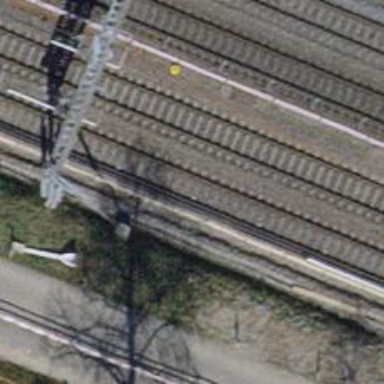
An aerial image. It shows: Railway switch.